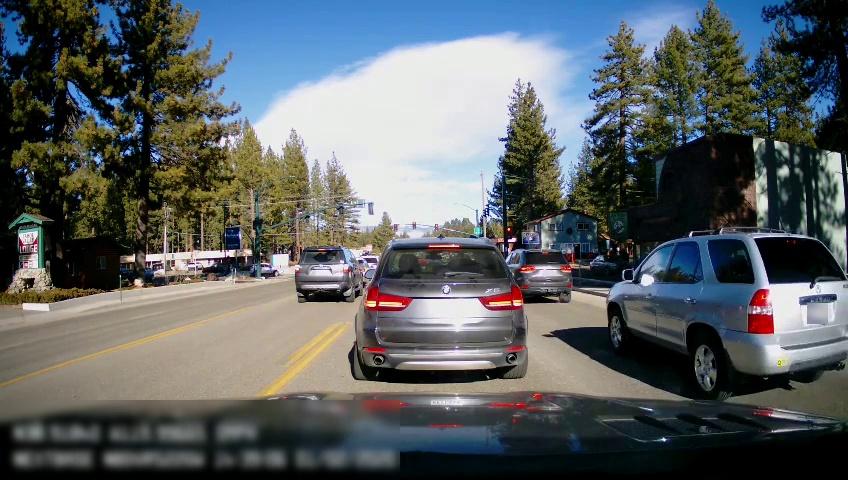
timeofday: Day
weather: Sunny
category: Drivable Space
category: Vehicles | SUV
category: Vehicles | SUV
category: Vehicles | SUV
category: Vehicles | Car
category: Vehicles | SUV
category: Vehicles | SUV
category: Vehicles | SUV
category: Vehicles | Car
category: Vehicles | SUV
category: Vehicles | SUV
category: Vehicles | SUV
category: Lanes | Opposite Lane
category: Lanes | Current Lane
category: Traffic | Lights
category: Traffic | Signs
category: Traffic | Lights
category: Traffic | Lights
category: Traffic | Lights